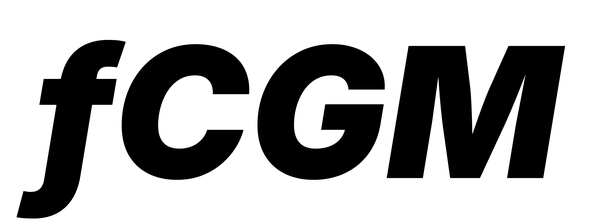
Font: Inter-Italic_Black_Italic